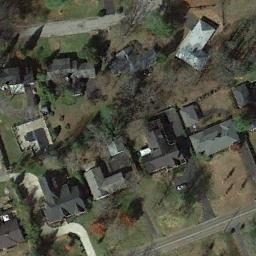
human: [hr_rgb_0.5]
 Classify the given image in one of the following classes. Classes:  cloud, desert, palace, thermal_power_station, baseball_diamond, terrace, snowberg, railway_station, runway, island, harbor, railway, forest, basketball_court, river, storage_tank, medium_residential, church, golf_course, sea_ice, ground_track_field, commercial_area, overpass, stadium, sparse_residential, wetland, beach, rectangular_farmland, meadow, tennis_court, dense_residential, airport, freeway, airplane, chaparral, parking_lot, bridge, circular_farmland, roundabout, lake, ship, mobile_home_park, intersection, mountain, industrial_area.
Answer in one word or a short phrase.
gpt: medium_residential